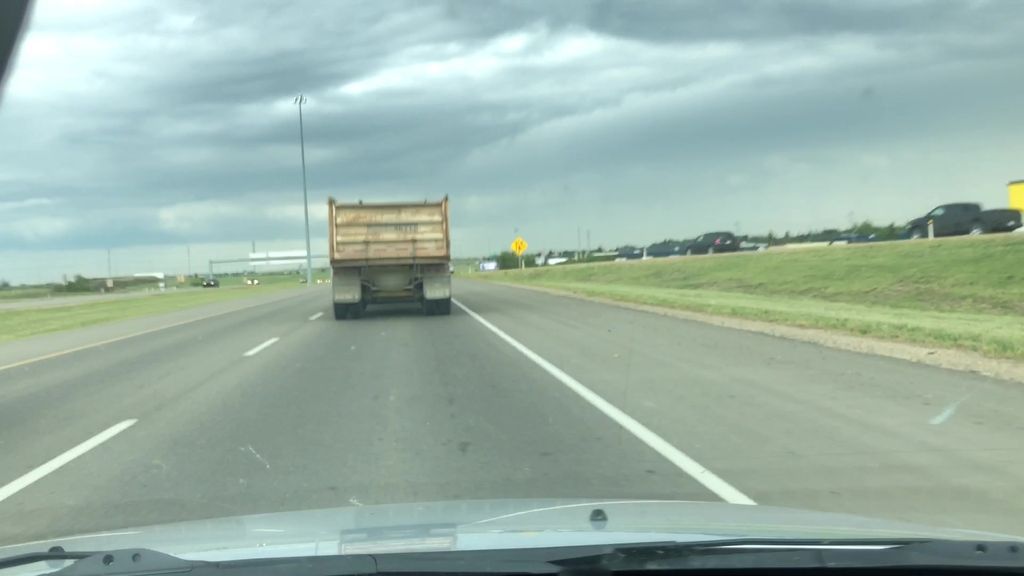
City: edmonton